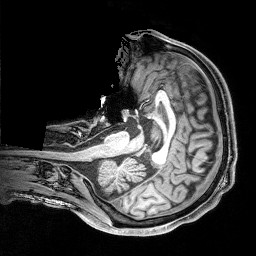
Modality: T1w
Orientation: axial
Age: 27
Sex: male
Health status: healthy